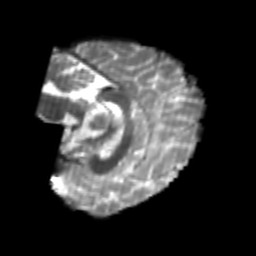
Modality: T2w
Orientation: sagittal
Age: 22
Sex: male
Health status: healthy
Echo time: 0.074 s